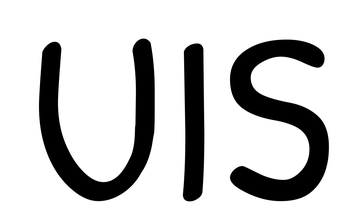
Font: PatrickHand-Regular